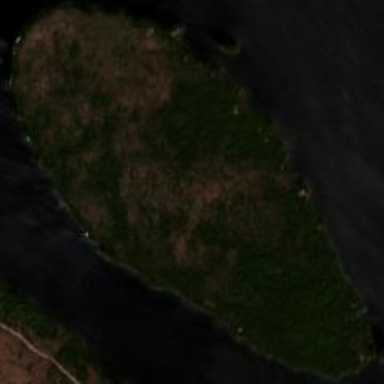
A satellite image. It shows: Island.